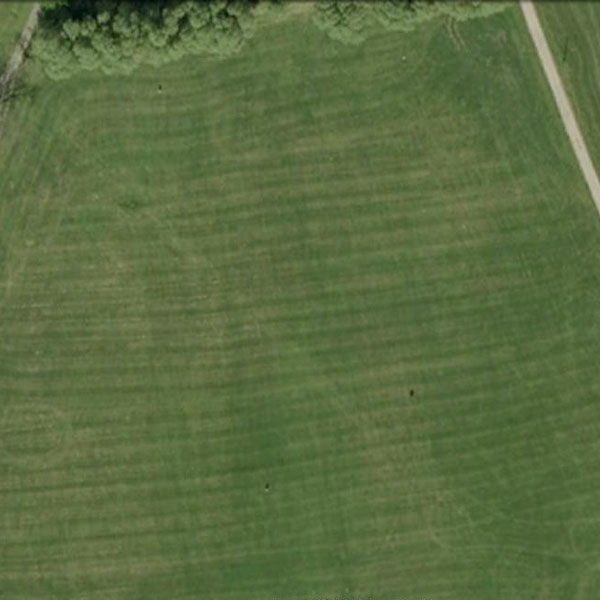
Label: Meadow